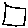
Label: square